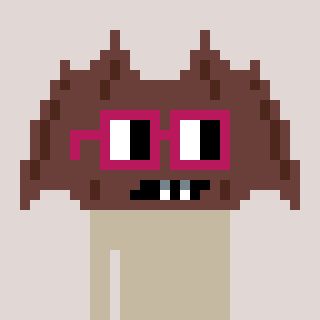
a pixel art character with square dark red glasses, a bat-shaped head and a peachy-colored body on a warm background